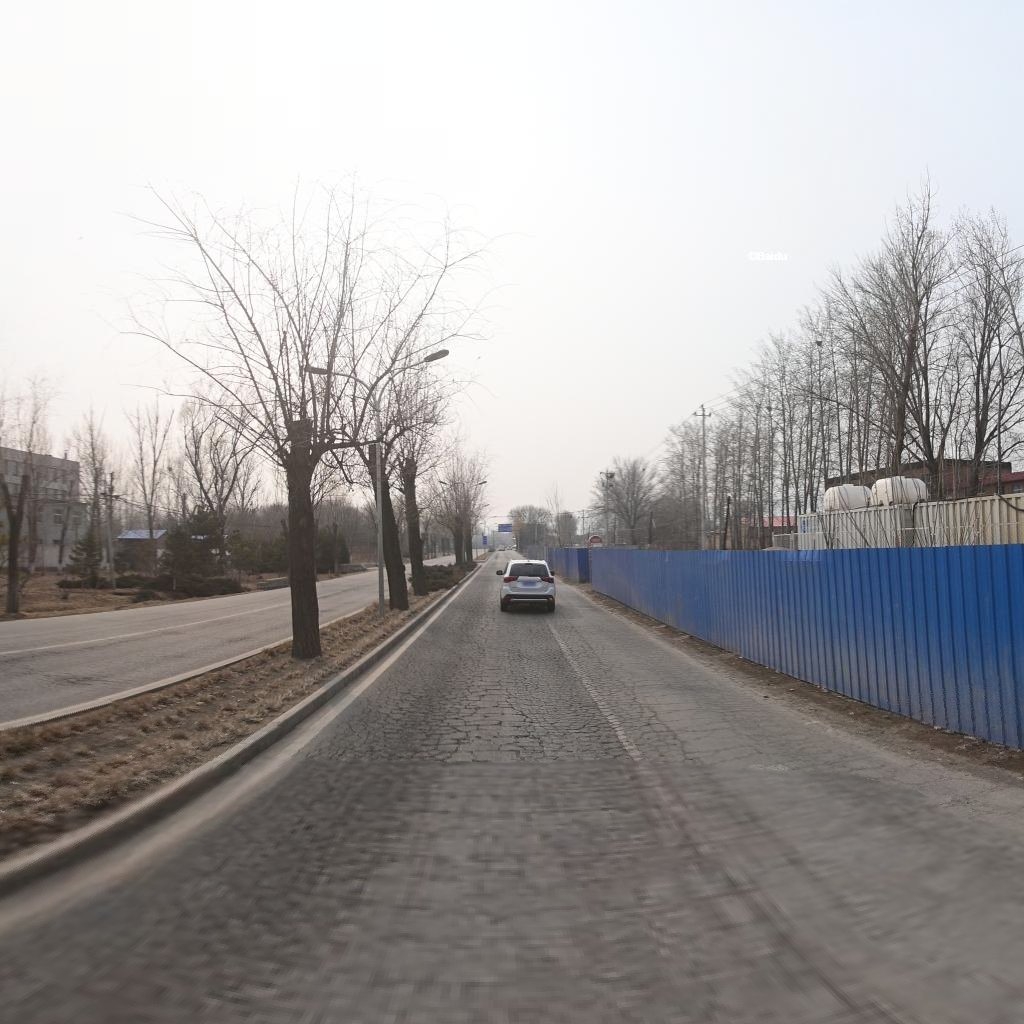
Region: Haidian
Road damage annotations: alligator crack